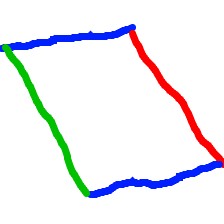
Shape: parallelogram